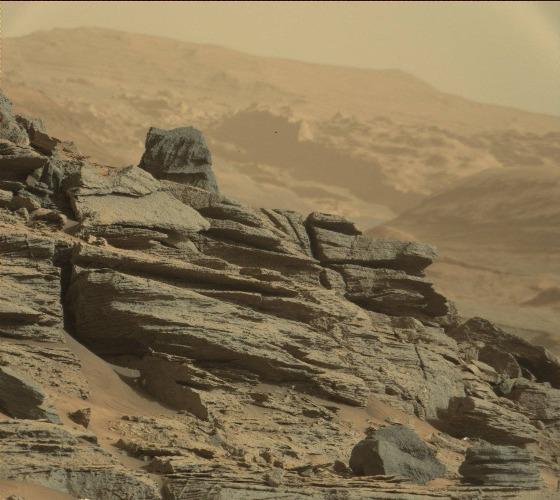
Terrain classes present: Bedrock, Gravel / Sand / Soil, Rock, Shadow, Sky / Distant Mountains